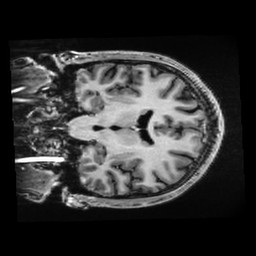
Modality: T1w
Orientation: coronal
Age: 21
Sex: male
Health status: healthy
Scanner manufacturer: ge
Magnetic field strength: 3 T
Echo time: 0.0052 s